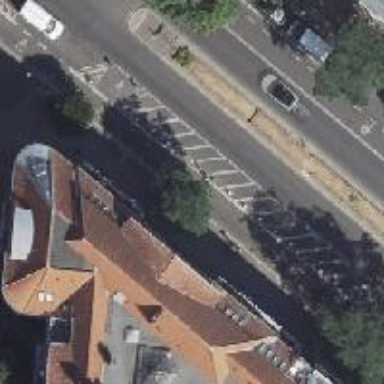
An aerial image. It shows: Cycle lane with asphalt surface.